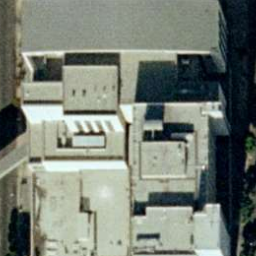
Label: buildings